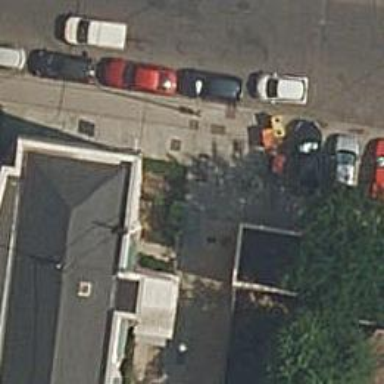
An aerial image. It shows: Footway made of paving stones.